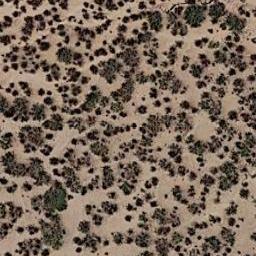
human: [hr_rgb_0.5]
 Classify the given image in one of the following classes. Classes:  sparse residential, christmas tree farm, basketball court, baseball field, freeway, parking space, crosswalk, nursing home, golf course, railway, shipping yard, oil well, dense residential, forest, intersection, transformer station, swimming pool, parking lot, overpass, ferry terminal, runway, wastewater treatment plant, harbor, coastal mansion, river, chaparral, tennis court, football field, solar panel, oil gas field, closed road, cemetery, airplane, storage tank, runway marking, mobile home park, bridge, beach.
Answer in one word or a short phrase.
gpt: chaparral